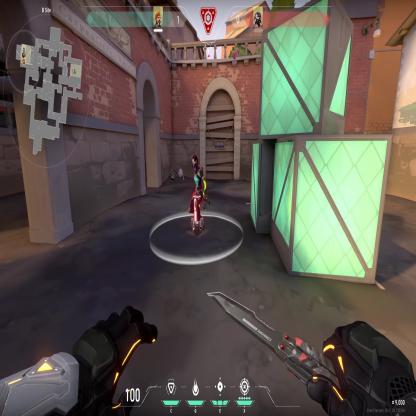
Label: planted spike ; enemy